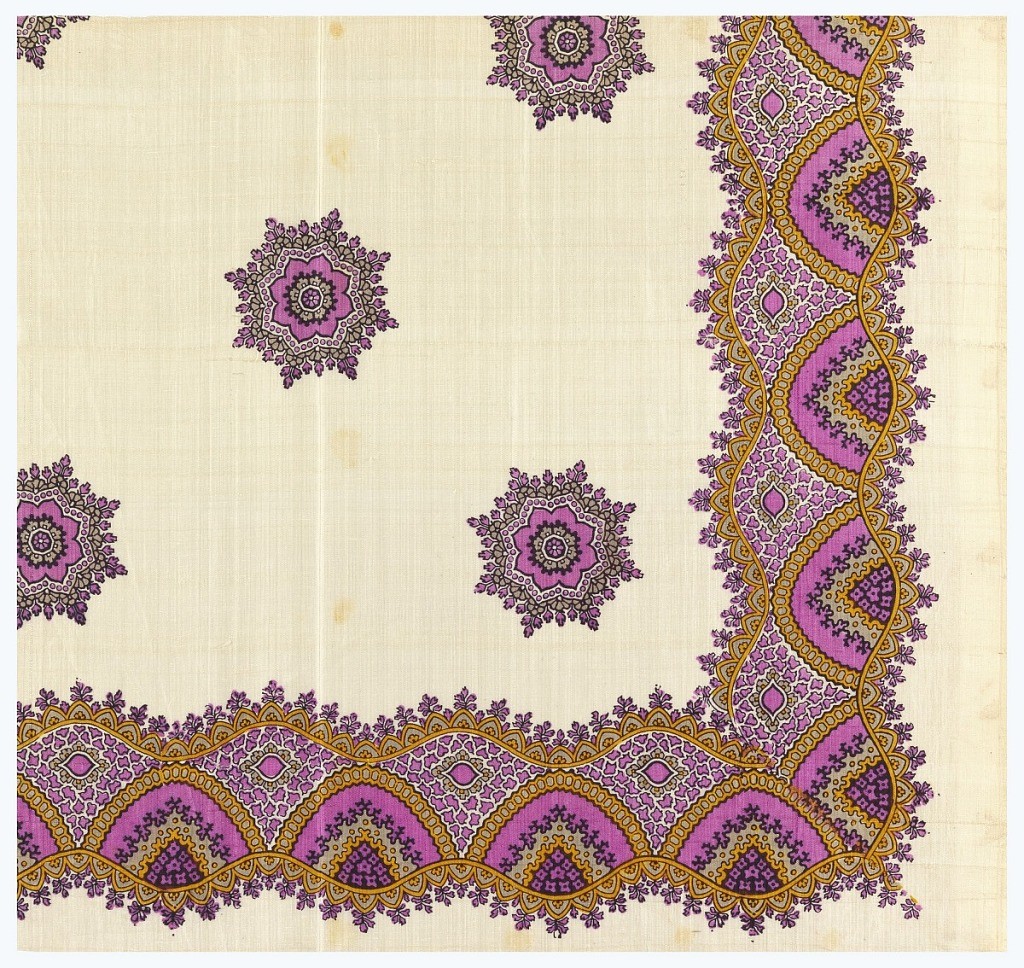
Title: Scarf sample
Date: mid-19th century
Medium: silk Technique: block printed on plain weave
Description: Quarter of a printed scarf with wavy lace-like patterned border and field with widely spaced floral medallions in magenta, yellow, grey, and black.